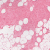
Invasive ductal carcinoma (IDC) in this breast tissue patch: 0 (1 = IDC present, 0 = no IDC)